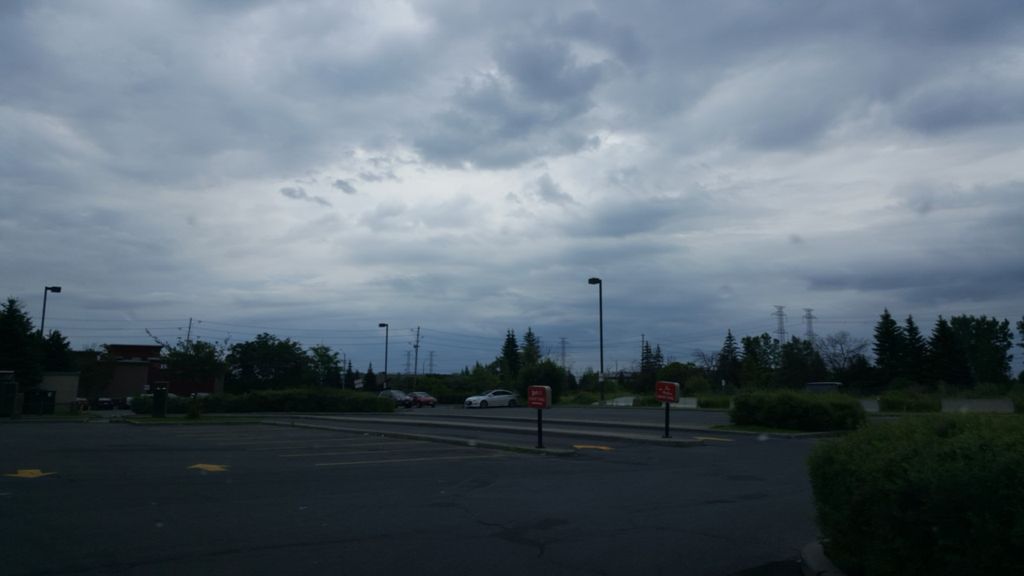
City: ottawa-gatineau